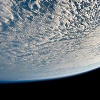
Label: cloud